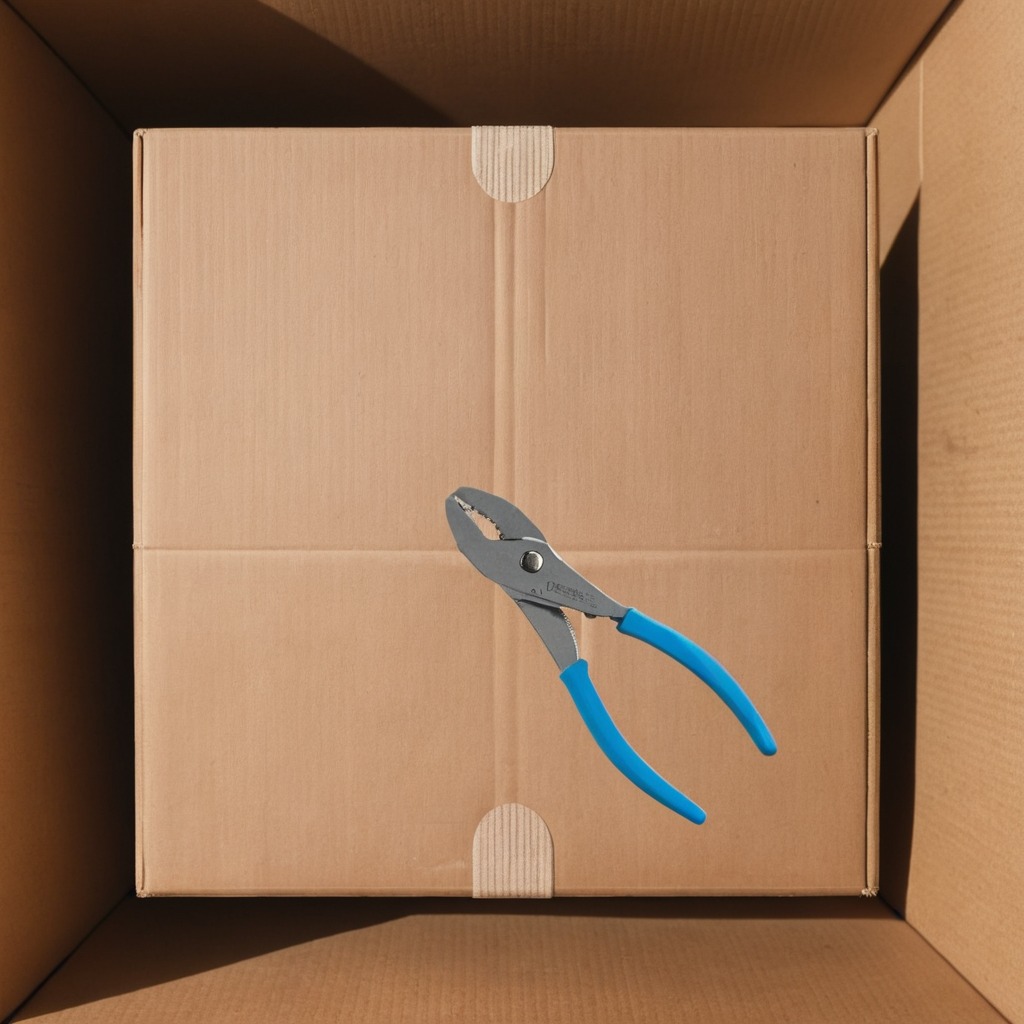
A plier lying on a cardboard box surface in an outdoor workshop during daytime bright natural light soft shadows slightly creased but